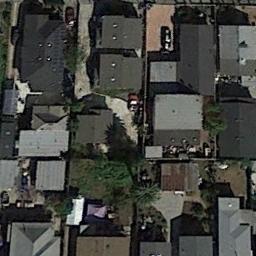
Label: residential